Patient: sex M, age 74
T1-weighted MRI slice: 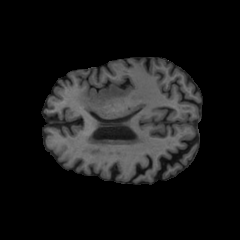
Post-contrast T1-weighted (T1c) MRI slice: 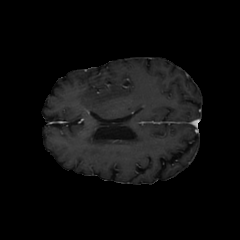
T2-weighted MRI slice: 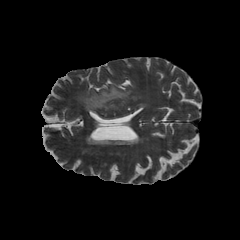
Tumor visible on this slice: yes
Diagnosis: Glioblastoma, IDH-wildtype
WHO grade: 4